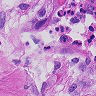
Metastatic tissue present: yes